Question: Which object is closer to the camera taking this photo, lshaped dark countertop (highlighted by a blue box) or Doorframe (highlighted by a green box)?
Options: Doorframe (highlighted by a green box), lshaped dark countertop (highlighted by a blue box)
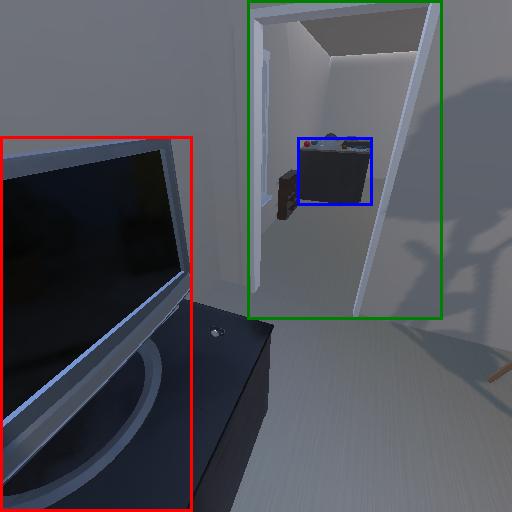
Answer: Doorframe (highlighted by a green box)